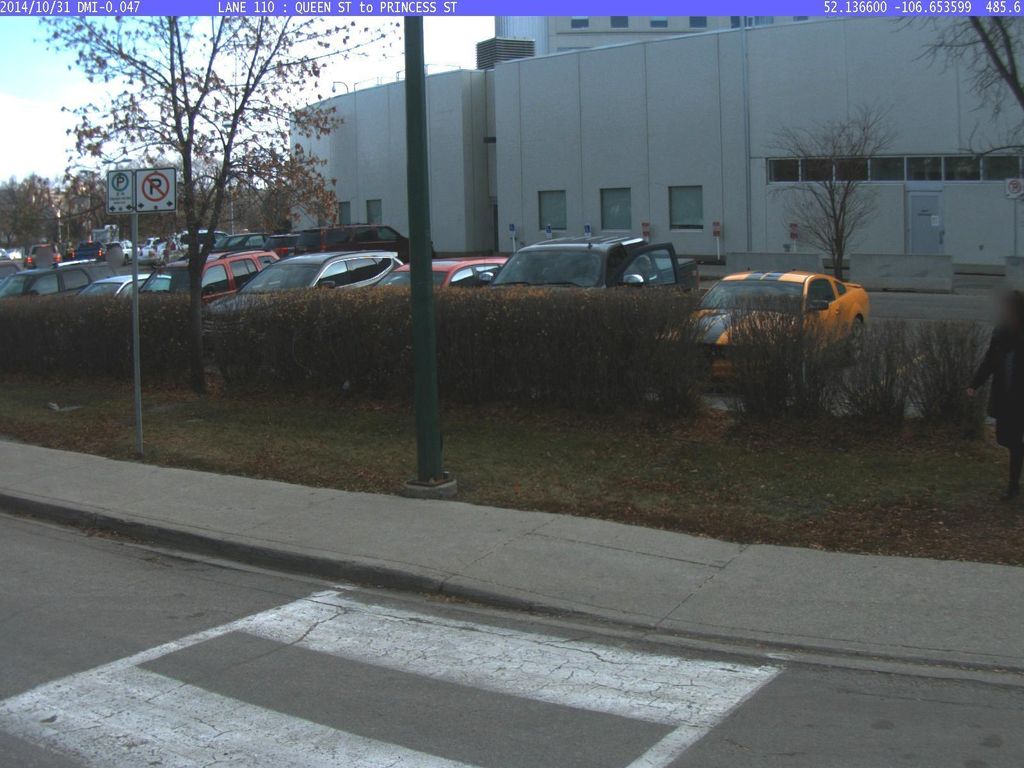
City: saskatoon